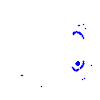
Particle: pion